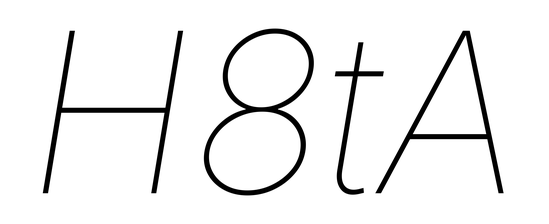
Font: Inter-Italic_Thin_Italic